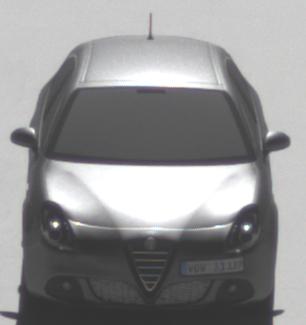
Make: Alfa Romeo
Model: Giulietta 1.4 TB 16V
Detailed model: Giulietta (940)
Model produced from: 2010/05
Model produced until: 2013/03
Doors: 5
Color: gray
Road condition: dry road
Daytime: midday
Contrast: high contrast